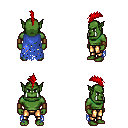
a pixel art fantasy rpg character, male body template, orc, green skin, blue tattered cape, gold greaves, red mohawk hairstyle, leather bracers, four views (front, back, left, right), 2x2 character sprite sheet, small pixel art, hard edges, no anti-aliasing